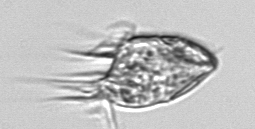
Label: Strombidium_morphotype1